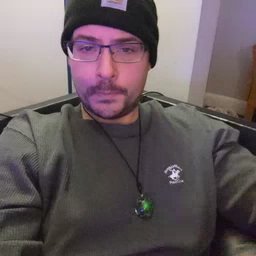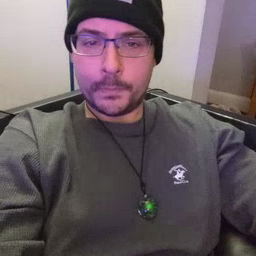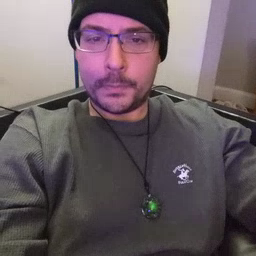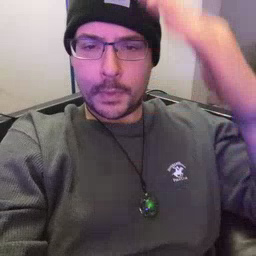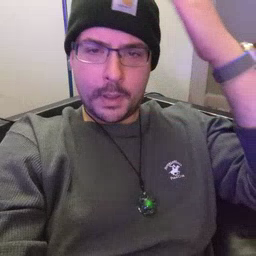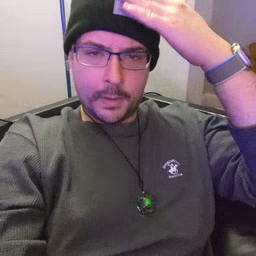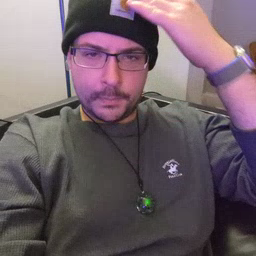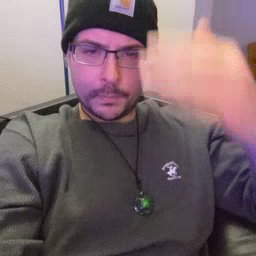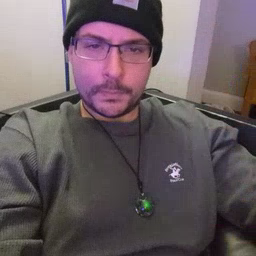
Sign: hat